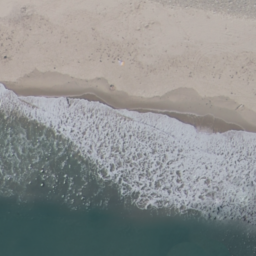
Label: beach